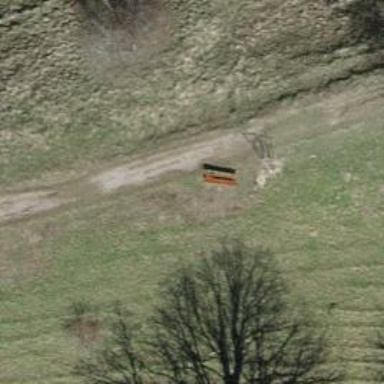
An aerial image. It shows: Bench for seating.